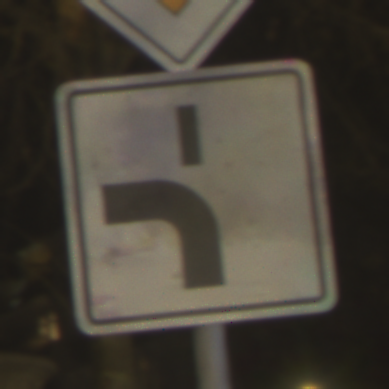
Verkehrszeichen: VerlaufVorfahrtsstrasse5
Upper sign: Vorfahrtsstrasse
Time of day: Night
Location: Outdoor (Urban)
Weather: Clear
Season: NotSpecified
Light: Artificial